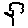
Label: tree